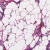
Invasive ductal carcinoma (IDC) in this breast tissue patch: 1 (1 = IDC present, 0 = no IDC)